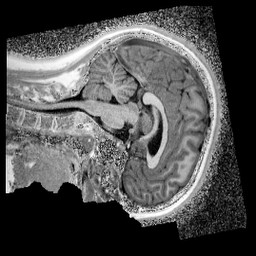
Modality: UNIT1_denoised
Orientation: sagittal
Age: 12
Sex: female
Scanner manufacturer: siemens
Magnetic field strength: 3 T
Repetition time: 4 s
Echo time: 0.00299 s